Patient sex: M
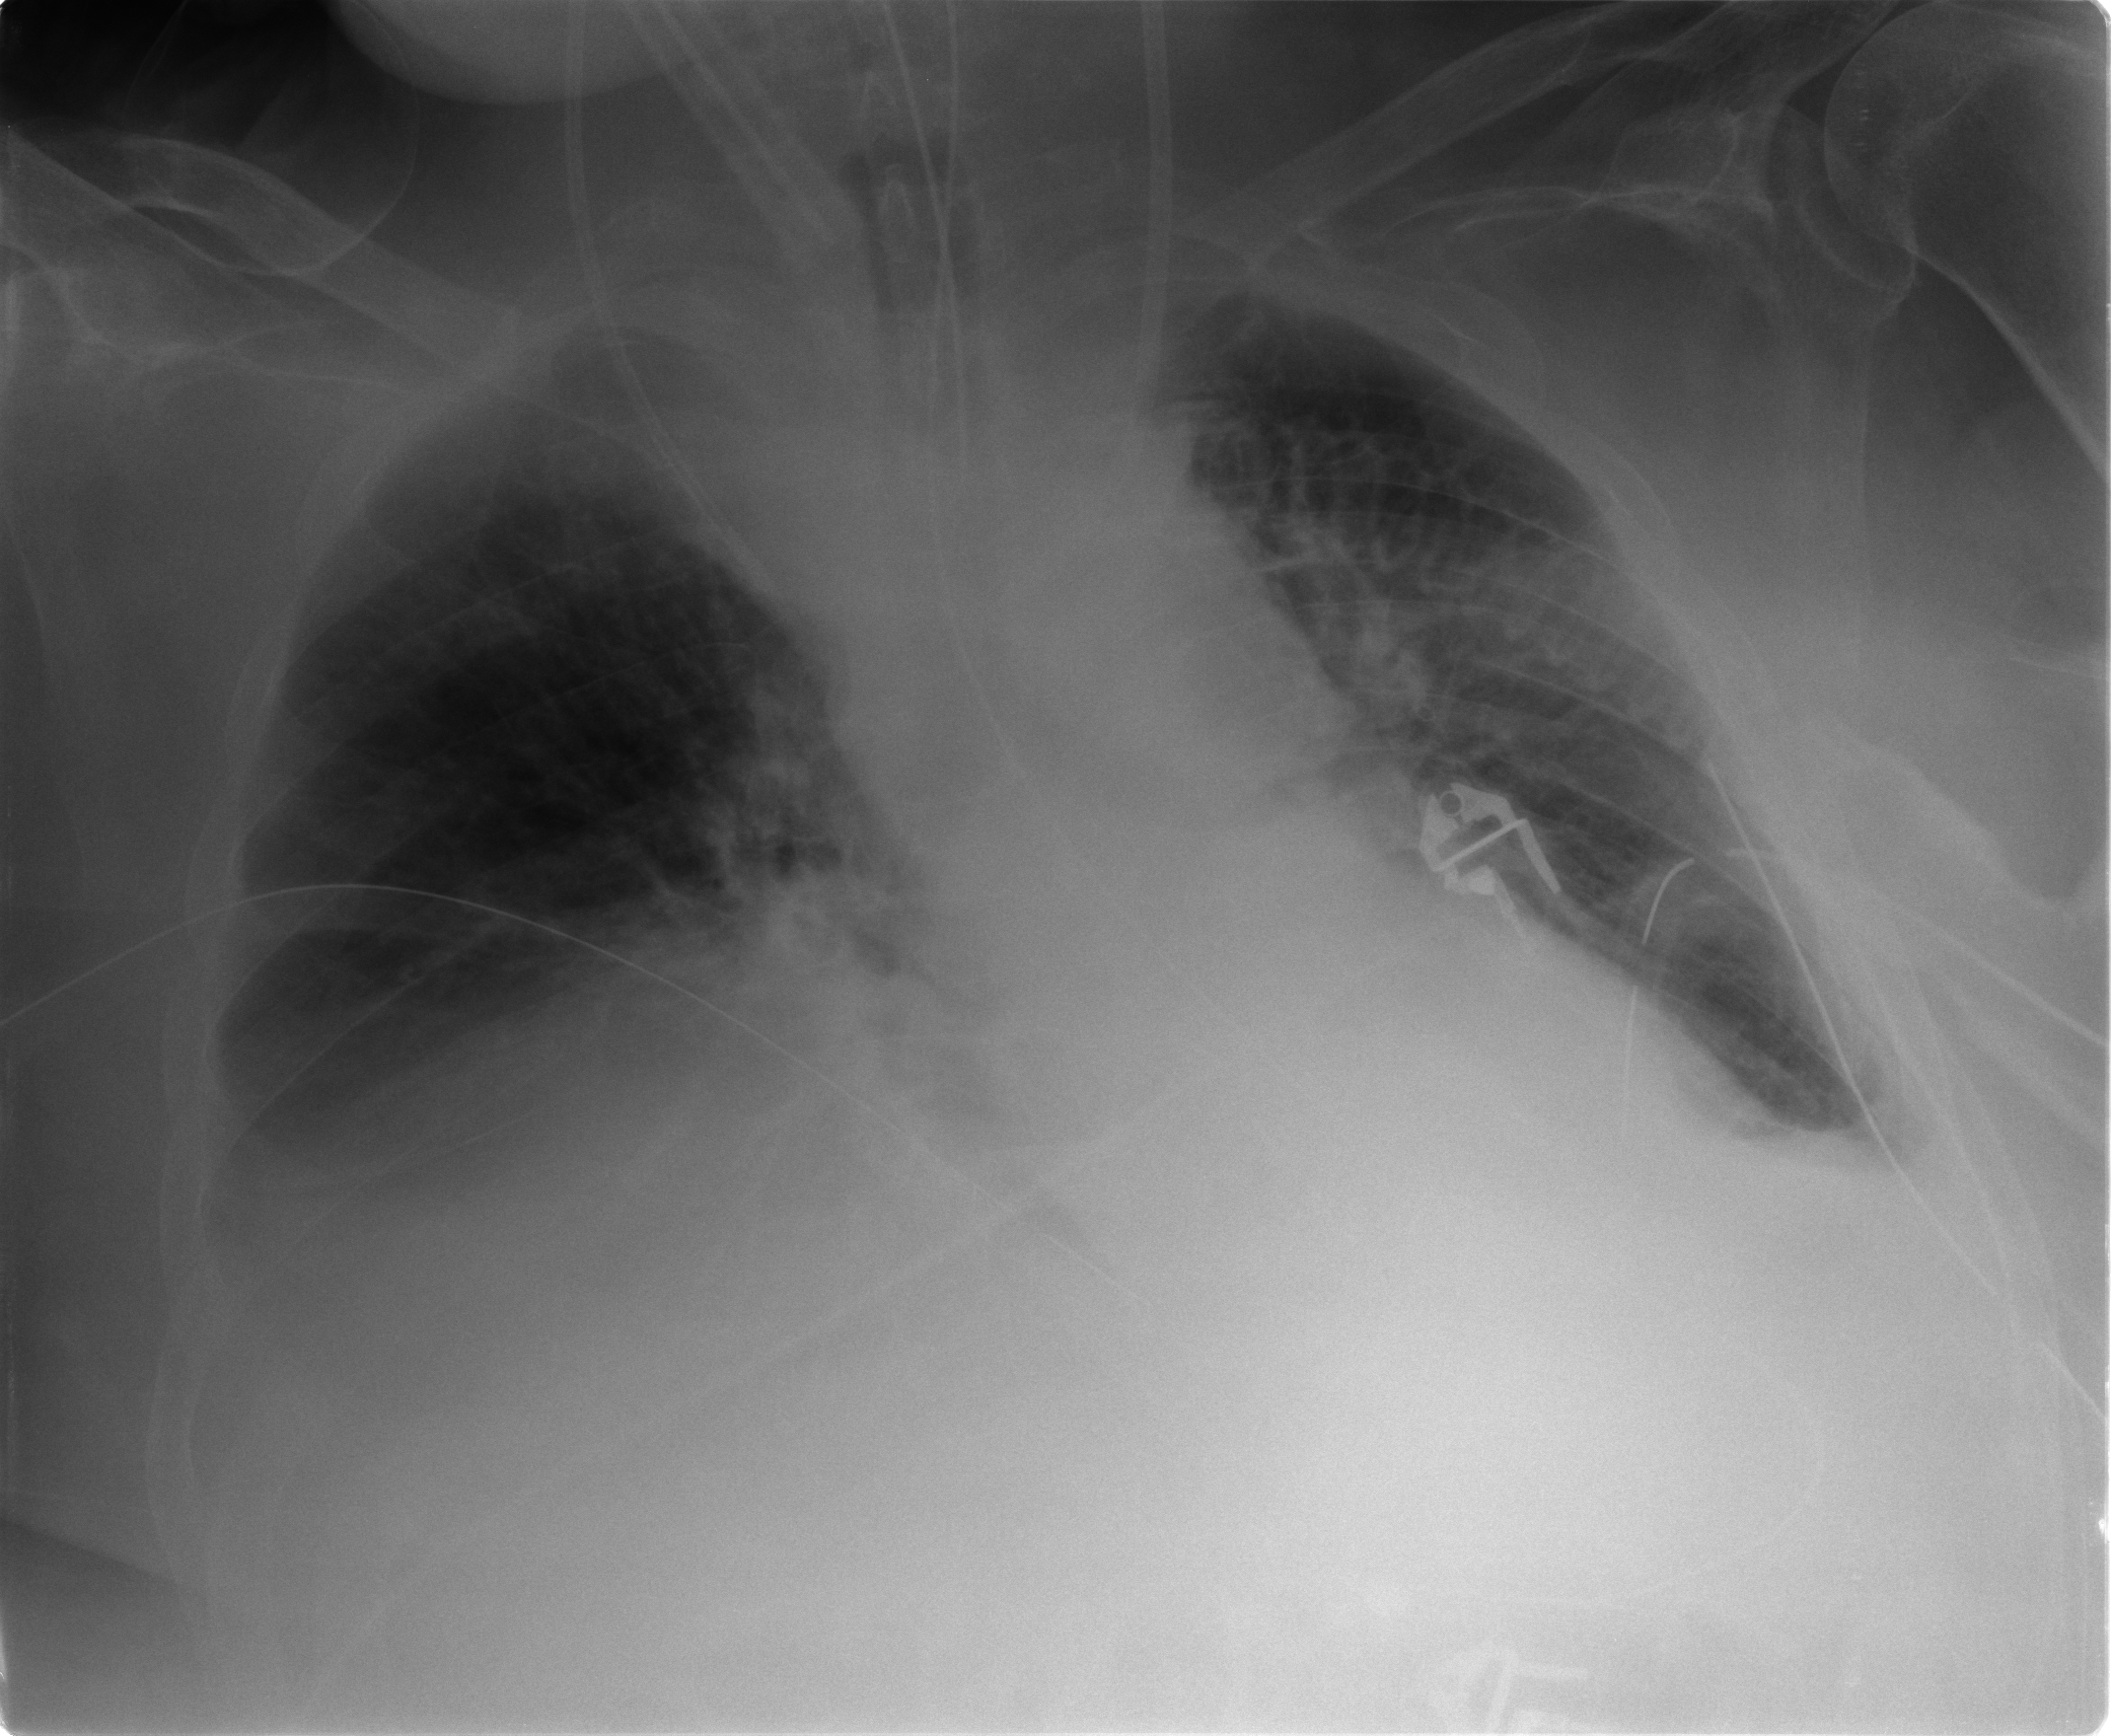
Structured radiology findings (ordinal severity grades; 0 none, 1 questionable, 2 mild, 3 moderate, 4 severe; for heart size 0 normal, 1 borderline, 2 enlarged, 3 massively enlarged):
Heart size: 2
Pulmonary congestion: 2
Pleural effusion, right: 2
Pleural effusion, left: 2
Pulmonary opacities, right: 1
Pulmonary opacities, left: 0
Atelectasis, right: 3
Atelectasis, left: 2